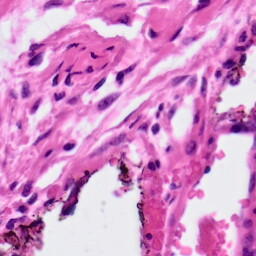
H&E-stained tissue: Ovarian